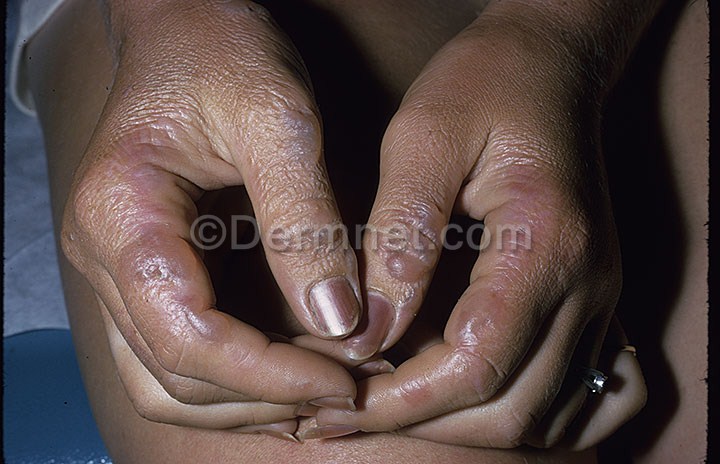
Disease: Exanthems and Drug Eruptions